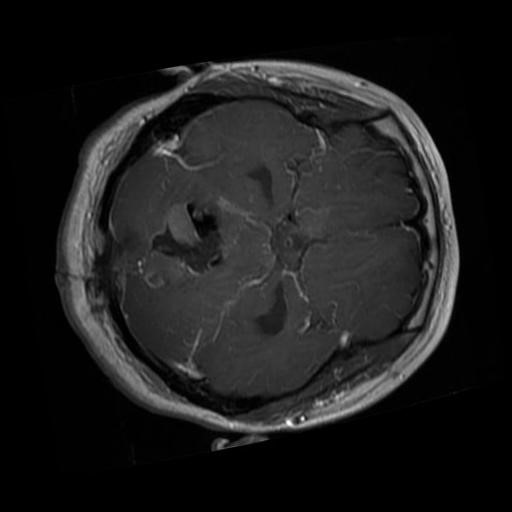
Label: brain_glioma